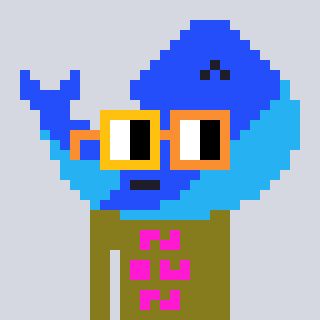
a pixel art character with square yellow and orange glasses, a whale-shaped head and a gunk-colored body on a cool background